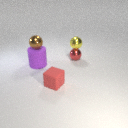
small red rubber cube to the left of small red metal sphere